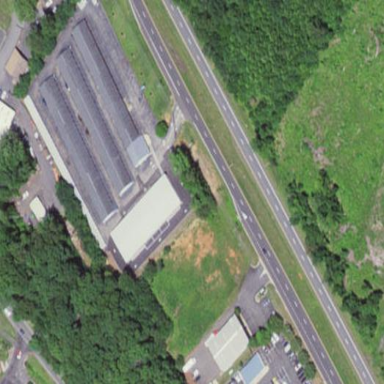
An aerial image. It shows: Commercial area with storage rental shop.